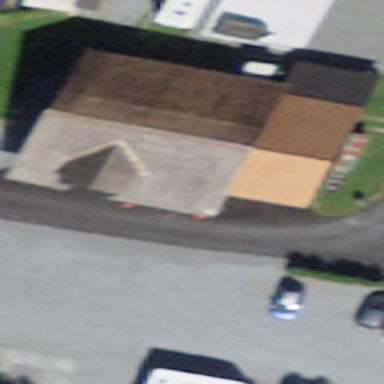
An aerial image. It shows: Barn.